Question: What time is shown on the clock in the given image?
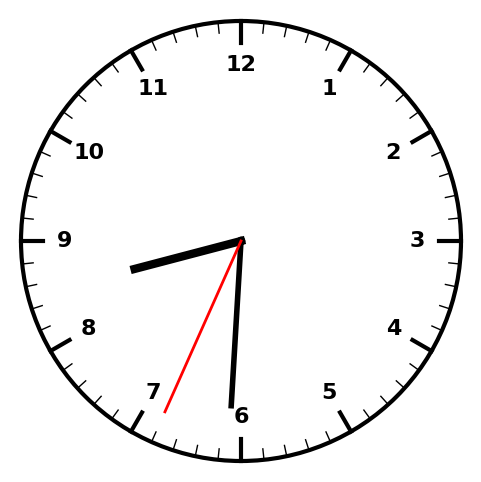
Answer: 08:30:34